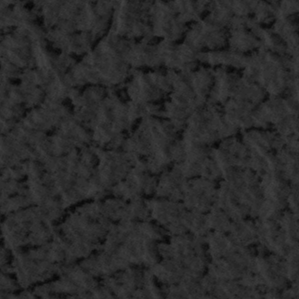
Label: frost